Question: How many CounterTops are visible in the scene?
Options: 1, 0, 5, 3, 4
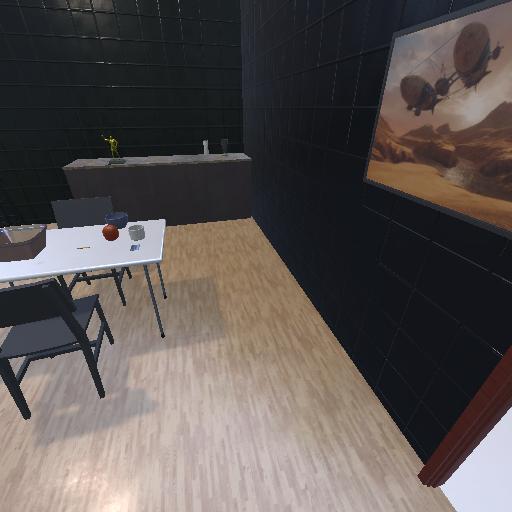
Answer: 1